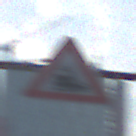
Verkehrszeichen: Bahnuebergang
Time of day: MorningAfternoon
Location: Outdoor (Urban)
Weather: PartlyCloudy
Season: NotSpecified
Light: Natural